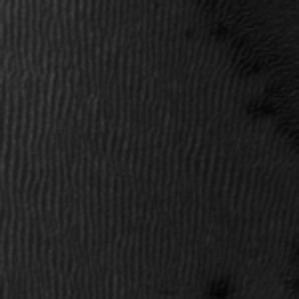
Label: frost